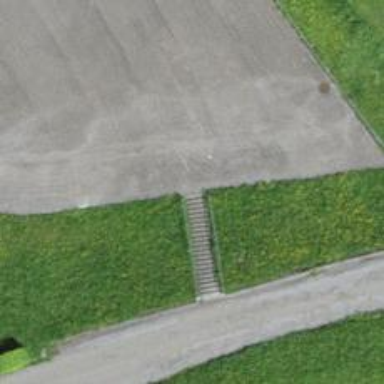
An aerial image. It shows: Road with steps.